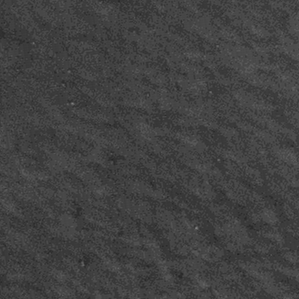
Label: frost